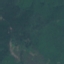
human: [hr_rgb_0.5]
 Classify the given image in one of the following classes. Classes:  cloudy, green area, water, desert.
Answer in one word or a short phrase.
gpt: green area